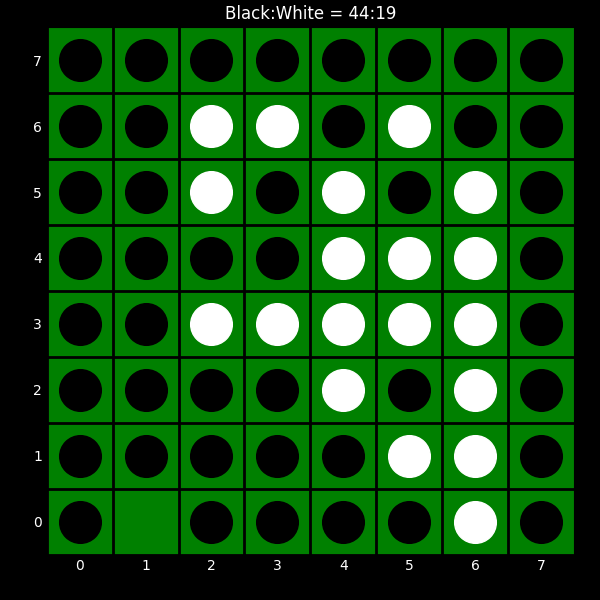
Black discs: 44
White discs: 19